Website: walmart
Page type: cart
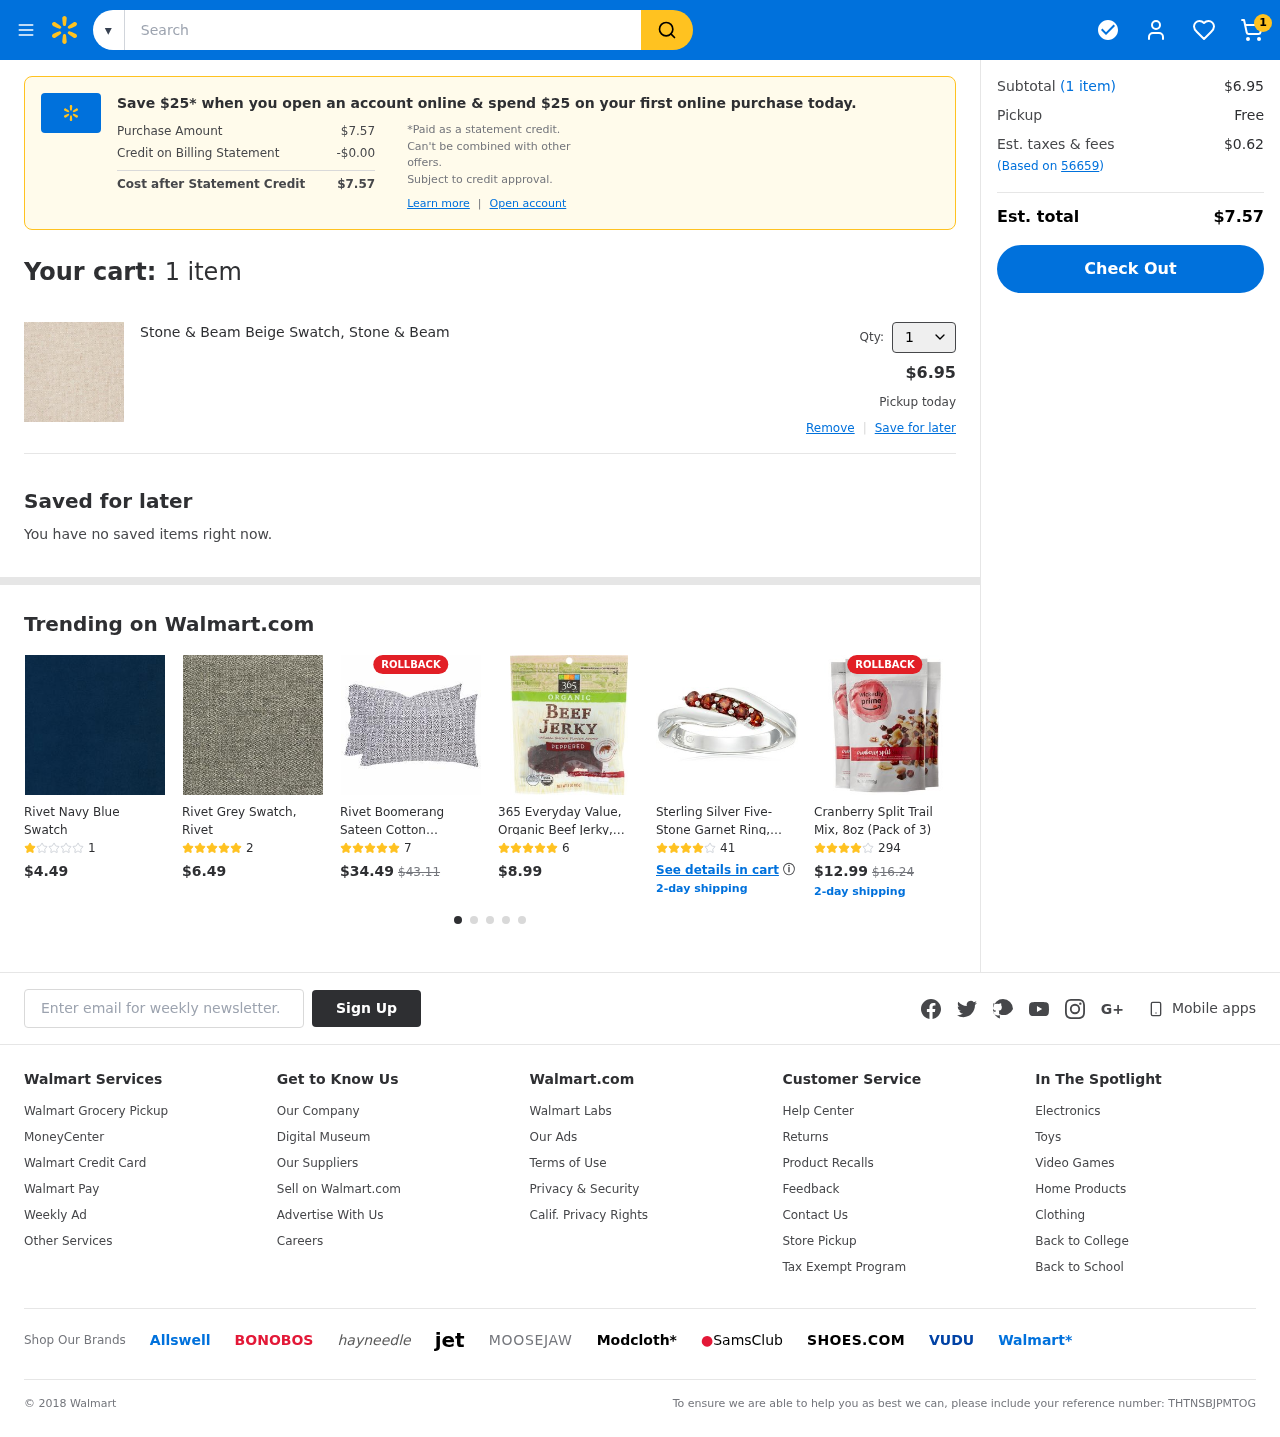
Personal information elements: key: PII_EMAIL
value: jared.logan@gmail.com
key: PII_POSTCODE
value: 56659
Product elements: key: PRODUCT1_NAME
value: Stone & Beam Beige Swatch, Stone & Beam
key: PRODUCT1_PRICE
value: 6.95
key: PRODUCT1_QUANTITY
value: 1
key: PRODUCT2_NAME
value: Rivet Navy Blue Swatch
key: PRODUCT2_NUM_RATINGS
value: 1
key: PRODUCT2_PRICE
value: $4.49
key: PRODUCT3_NAME
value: Rivet Grey Swatch, Rivet
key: PRODUCT3_NUM_RATINGS
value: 2
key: PRODUCT3_PRICE
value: $6.49
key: PRODUCT4_NAME
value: Rivet Boomerang Sateen Cotton Pillowcase Set
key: PRODUCT4_NUM_RATINGS
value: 7
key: PRODUCT4_PRICE
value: $34.49
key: PRODUCT4_ORIGINAL_PRICE
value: $43.11
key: PRODUCT5_NAME
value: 365 Everyday Value, Organic Beef Jerky, Peppered Flavor, 3 oz
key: PRODUCT5_NUM_RATINGS
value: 6
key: PRODUCT5_PRICE
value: $8.99
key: PRODUCT6_NAME
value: Sterling Silver Five-Stone Garnet Ring, Size 7
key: PRODUCT6_NUM_RATINGS
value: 41
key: PRODUCT7_NAME
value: Cranberry Split Trail Mix, 8oz (Pack of 3)
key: PRODUCT7_NUM_RATINGS
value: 294
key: PRODUCT7_PRICE
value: $12.99
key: PRODUCT7_ORIGINAL_PRICE
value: $16.24
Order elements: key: ORDER_NUM_ITEMS
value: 1
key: ORDER_TOTAL
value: $7.57
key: ORDER_NUM_ITEMS
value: (1 item)
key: ORDER_NUM_ITEMS
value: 1 item
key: ORDER_SUBTOTAL
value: $6.95
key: ORDER_TAX
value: $0.62
Search elements: key: HEADER_SEARCH
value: Search